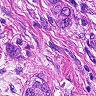
Metastatic tissue present: yes